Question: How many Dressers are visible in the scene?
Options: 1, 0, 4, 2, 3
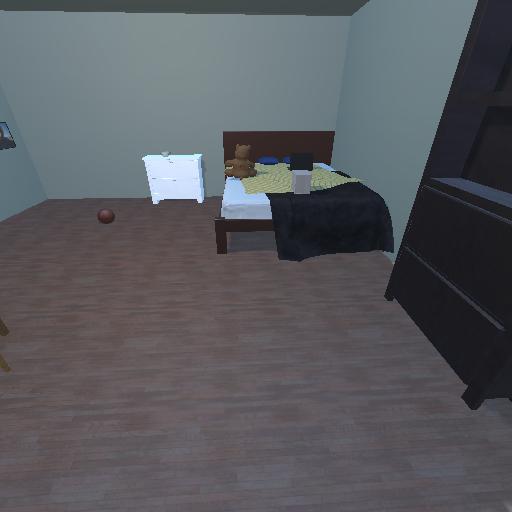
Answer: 1